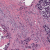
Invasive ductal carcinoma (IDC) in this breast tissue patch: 1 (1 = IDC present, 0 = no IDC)